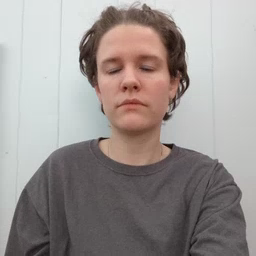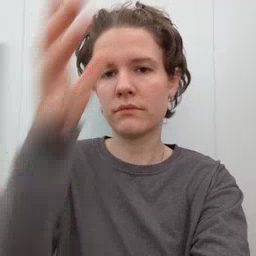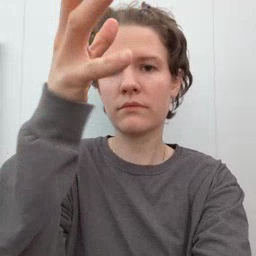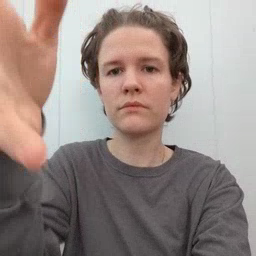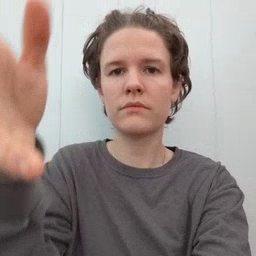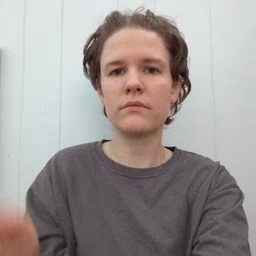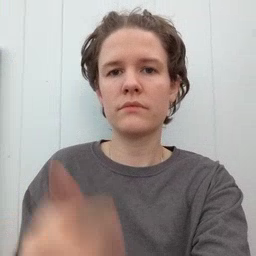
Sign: grandpa